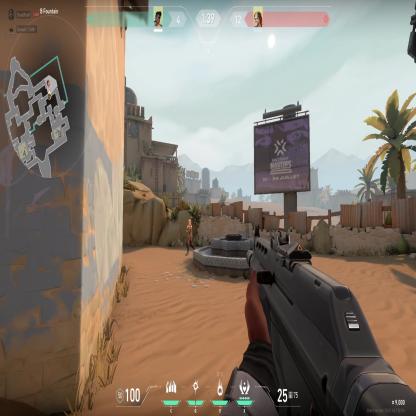
Label: enemy